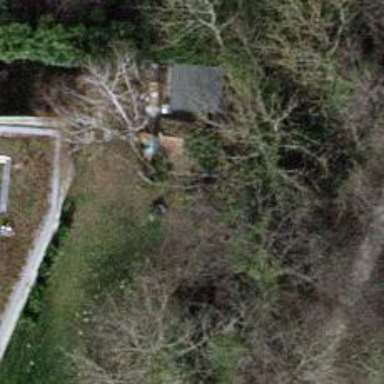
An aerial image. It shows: Evergreen needle-leaved tree.